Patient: sex M, age 58
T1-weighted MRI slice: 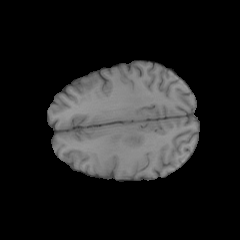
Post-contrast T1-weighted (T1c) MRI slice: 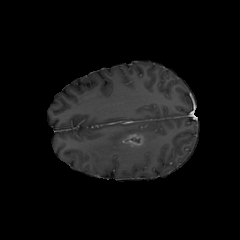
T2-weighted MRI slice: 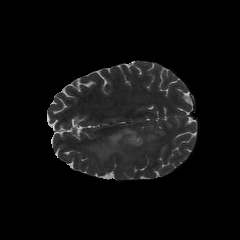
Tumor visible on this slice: yes
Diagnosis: Glioblastoma, IDH-wildtype
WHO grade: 4